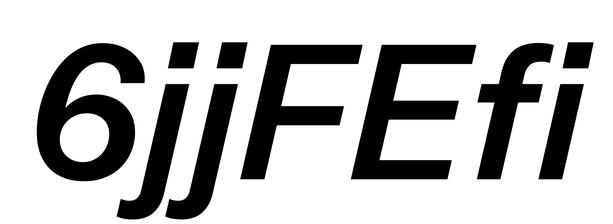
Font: InstrumentSans-Italic_SemiBold_Italic